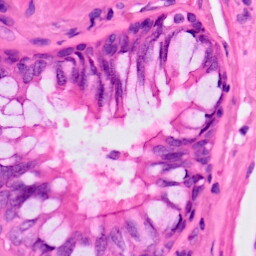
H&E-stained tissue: Lung